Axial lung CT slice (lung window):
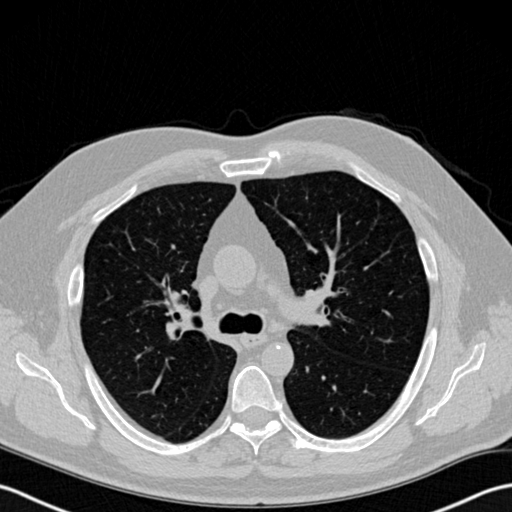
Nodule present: no